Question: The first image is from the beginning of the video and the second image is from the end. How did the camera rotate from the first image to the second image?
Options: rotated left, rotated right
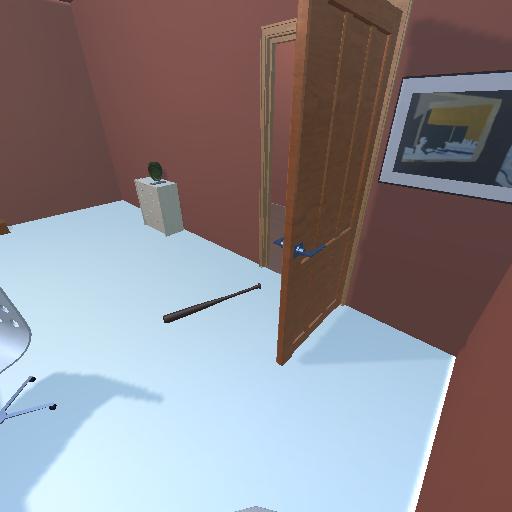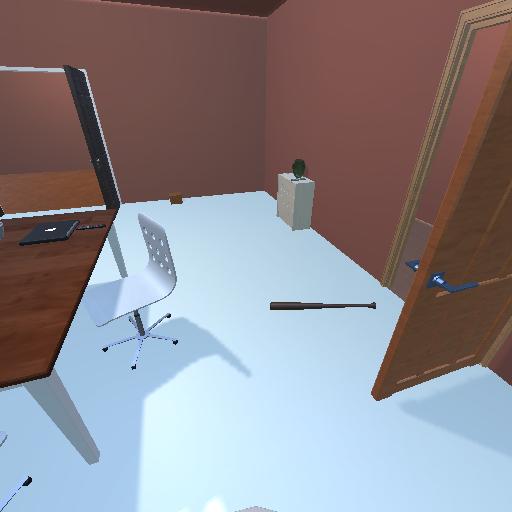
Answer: rotated left